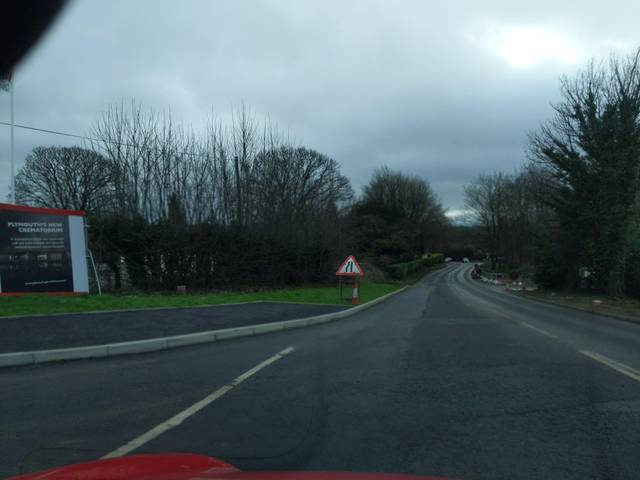
Region: United Kingdom
Coordinates: 50.377, -4.068